Field crop: maize
Growth stage: 2
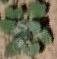
Species: chenopodium